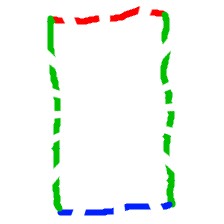
Shape: rectangle